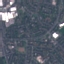
Label: Residential